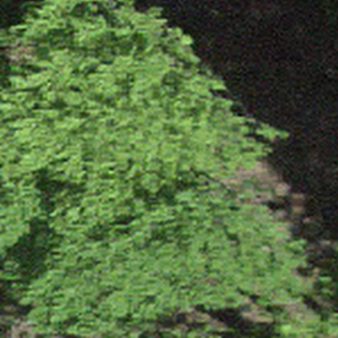
Label: other